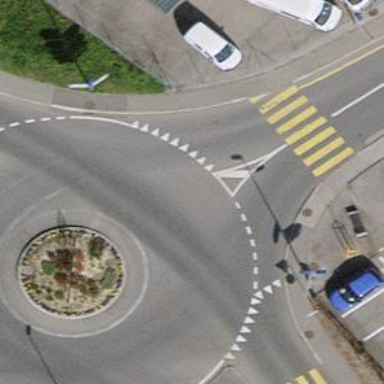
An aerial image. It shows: Tertiary road with asphalt surface leading to roundabout. There are no sidewalks along the road.